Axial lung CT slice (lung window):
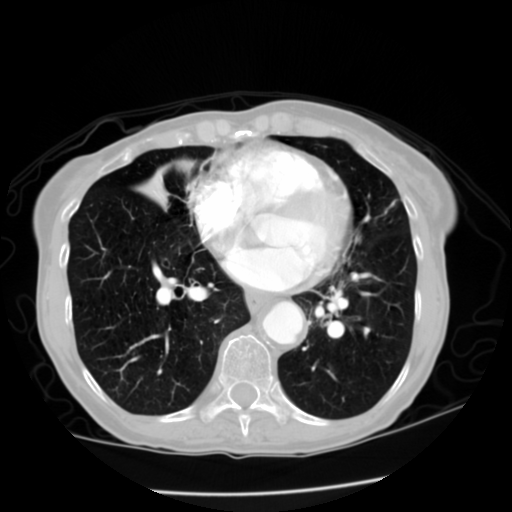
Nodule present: no